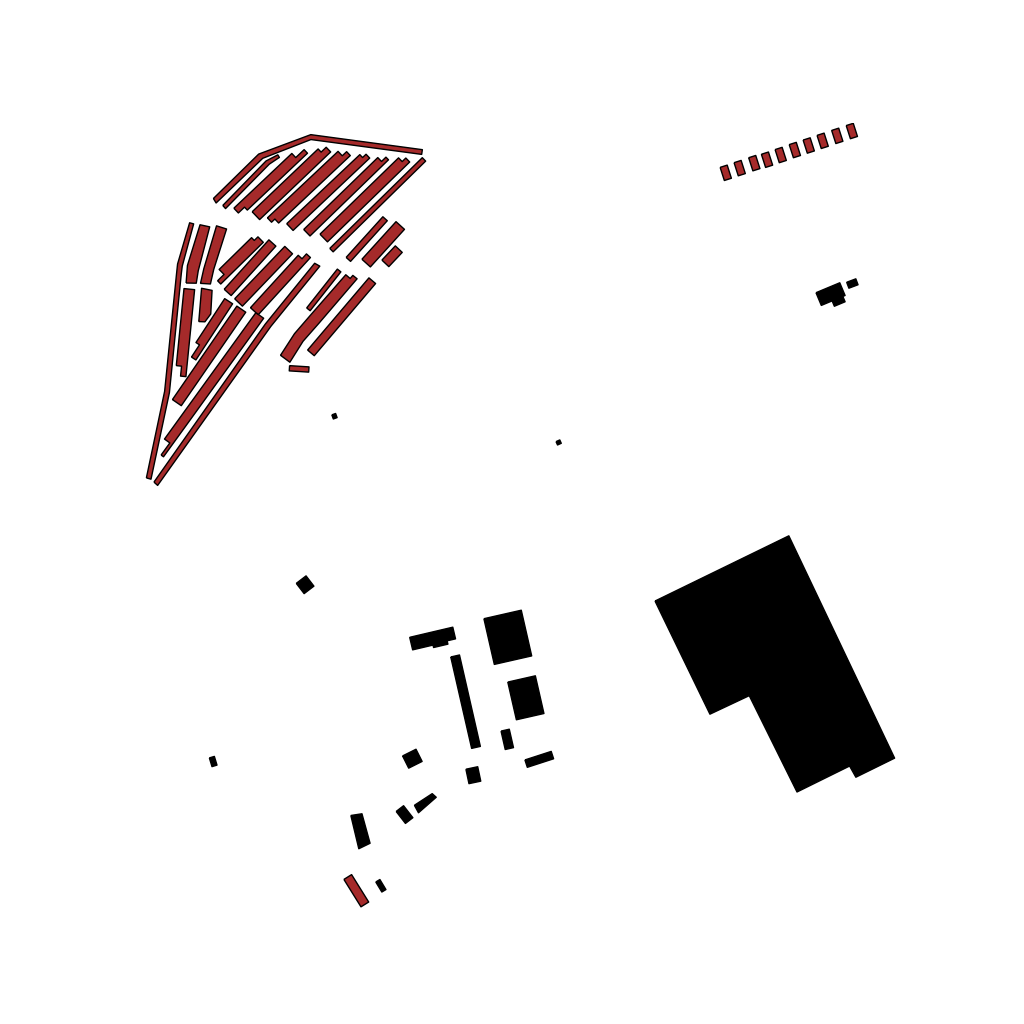
Tags: overhead vector_map, industrial, recreation, residential, special, individual_rise, low_rise, density_1, Building, Facility, 1.0 km²